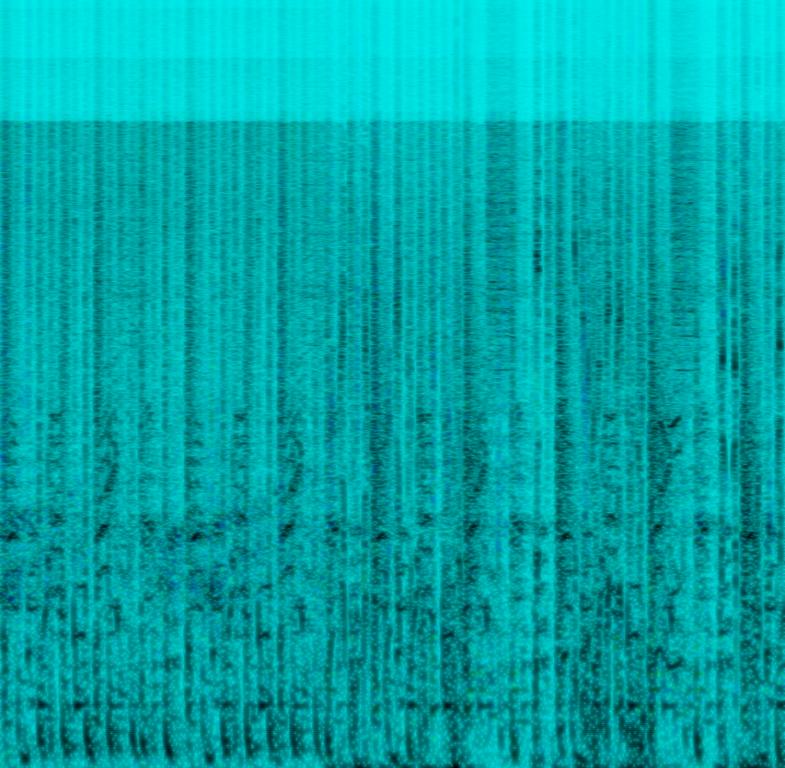
The low quality recording features wide scratching effects of an uptempo hip hop song that contains repetitive male vocal, wooden percussive elements, siren sound effect and energetic drums. It sounds energetic, muffled and a bit harsh due to loud scratchings.